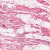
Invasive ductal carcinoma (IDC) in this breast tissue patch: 0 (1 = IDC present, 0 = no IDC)